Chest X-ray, PA view. Patient: 16 years old, sex M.
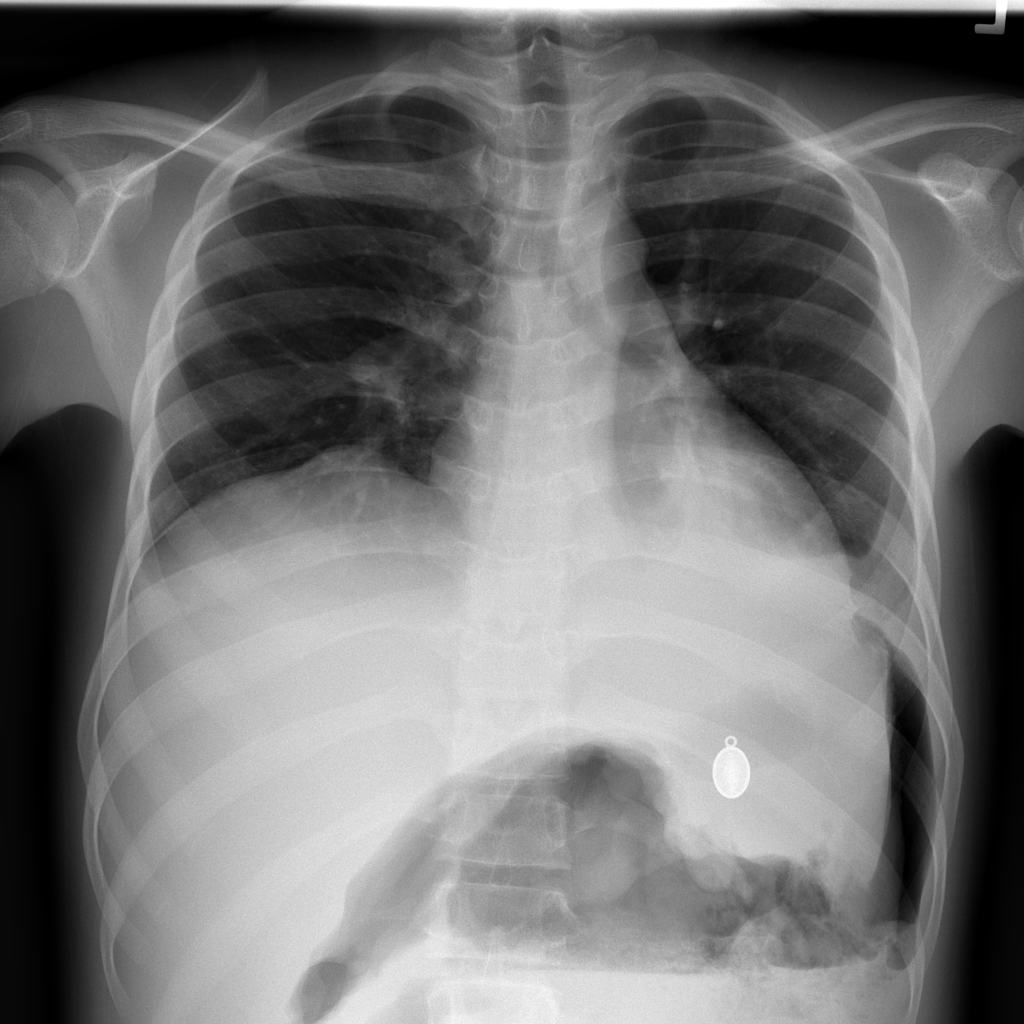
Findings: No Finding